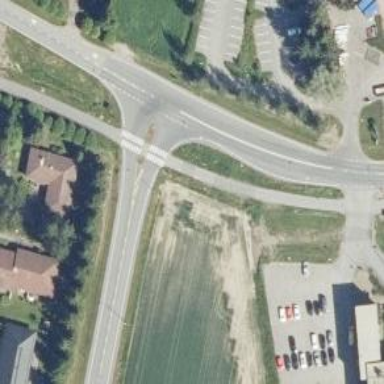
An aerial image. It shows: Uncontrolled road crossing.